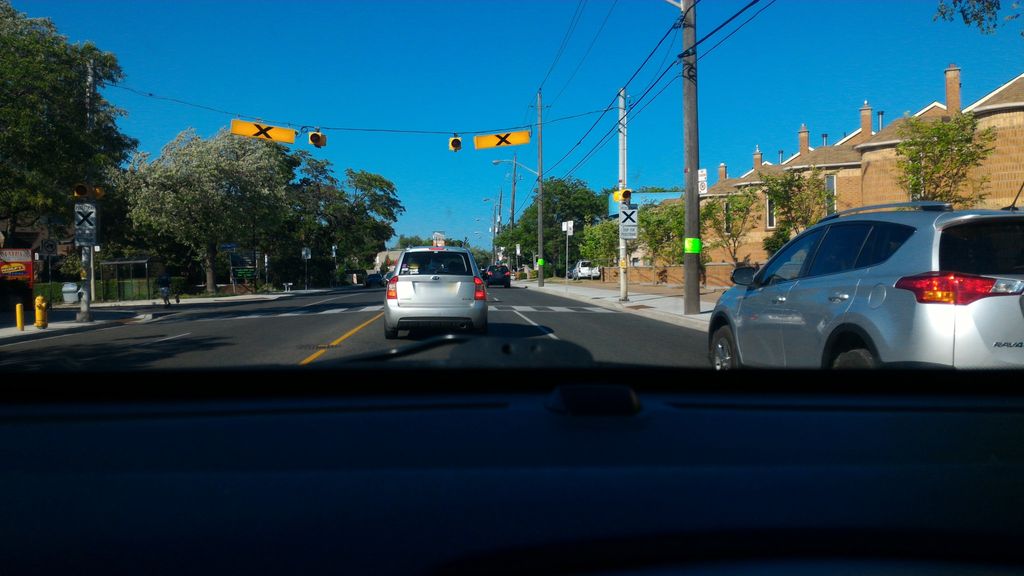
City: toronto